Brain MRI, t2w sequence, axial 2D slice.
Patient: age 45, sex F, weight 95 kg, height 1.95 m
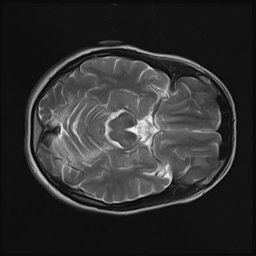